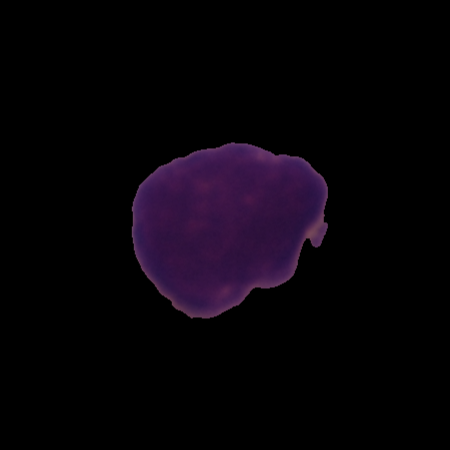
Label: healthy